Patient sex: M
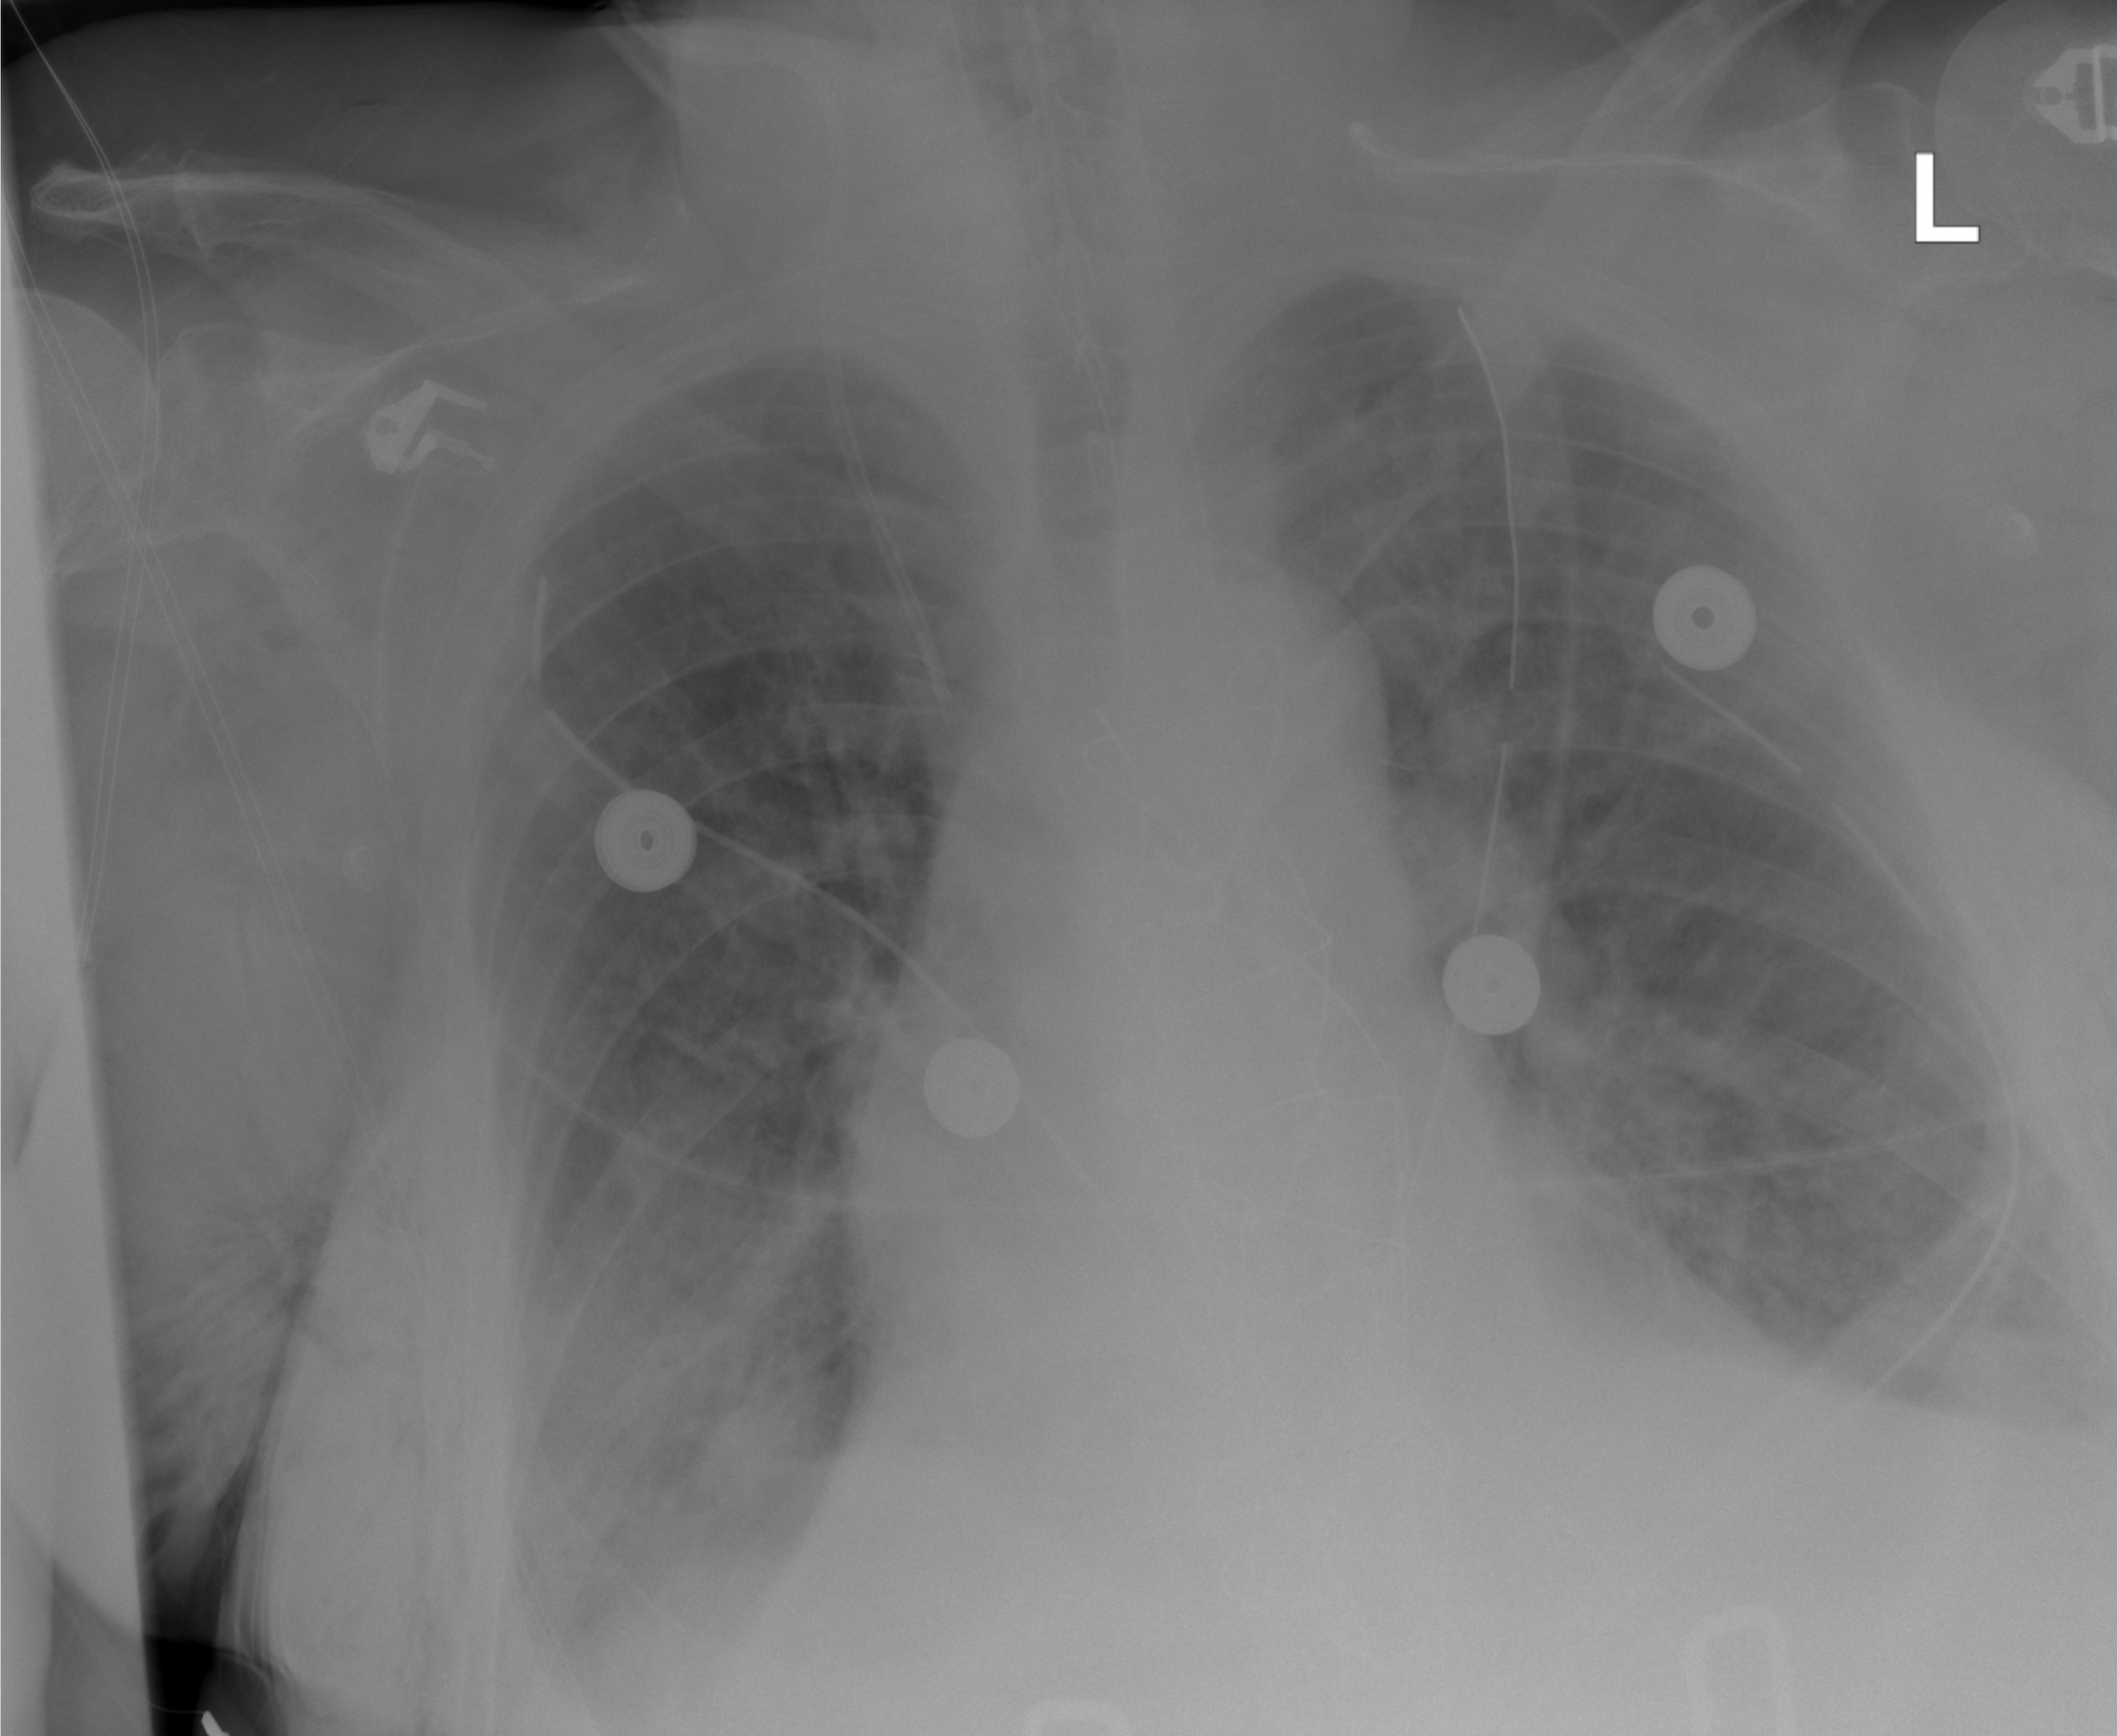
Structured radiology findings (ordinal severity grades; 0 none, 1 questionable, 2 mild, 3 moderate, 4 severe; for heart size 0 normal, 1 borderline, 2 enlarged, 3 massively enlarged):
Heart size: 2
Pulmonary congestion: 2
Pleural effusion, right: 2
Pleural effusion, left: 0
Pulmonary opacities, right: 2
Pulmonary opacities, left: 2
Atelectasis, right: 2
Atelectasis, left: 0